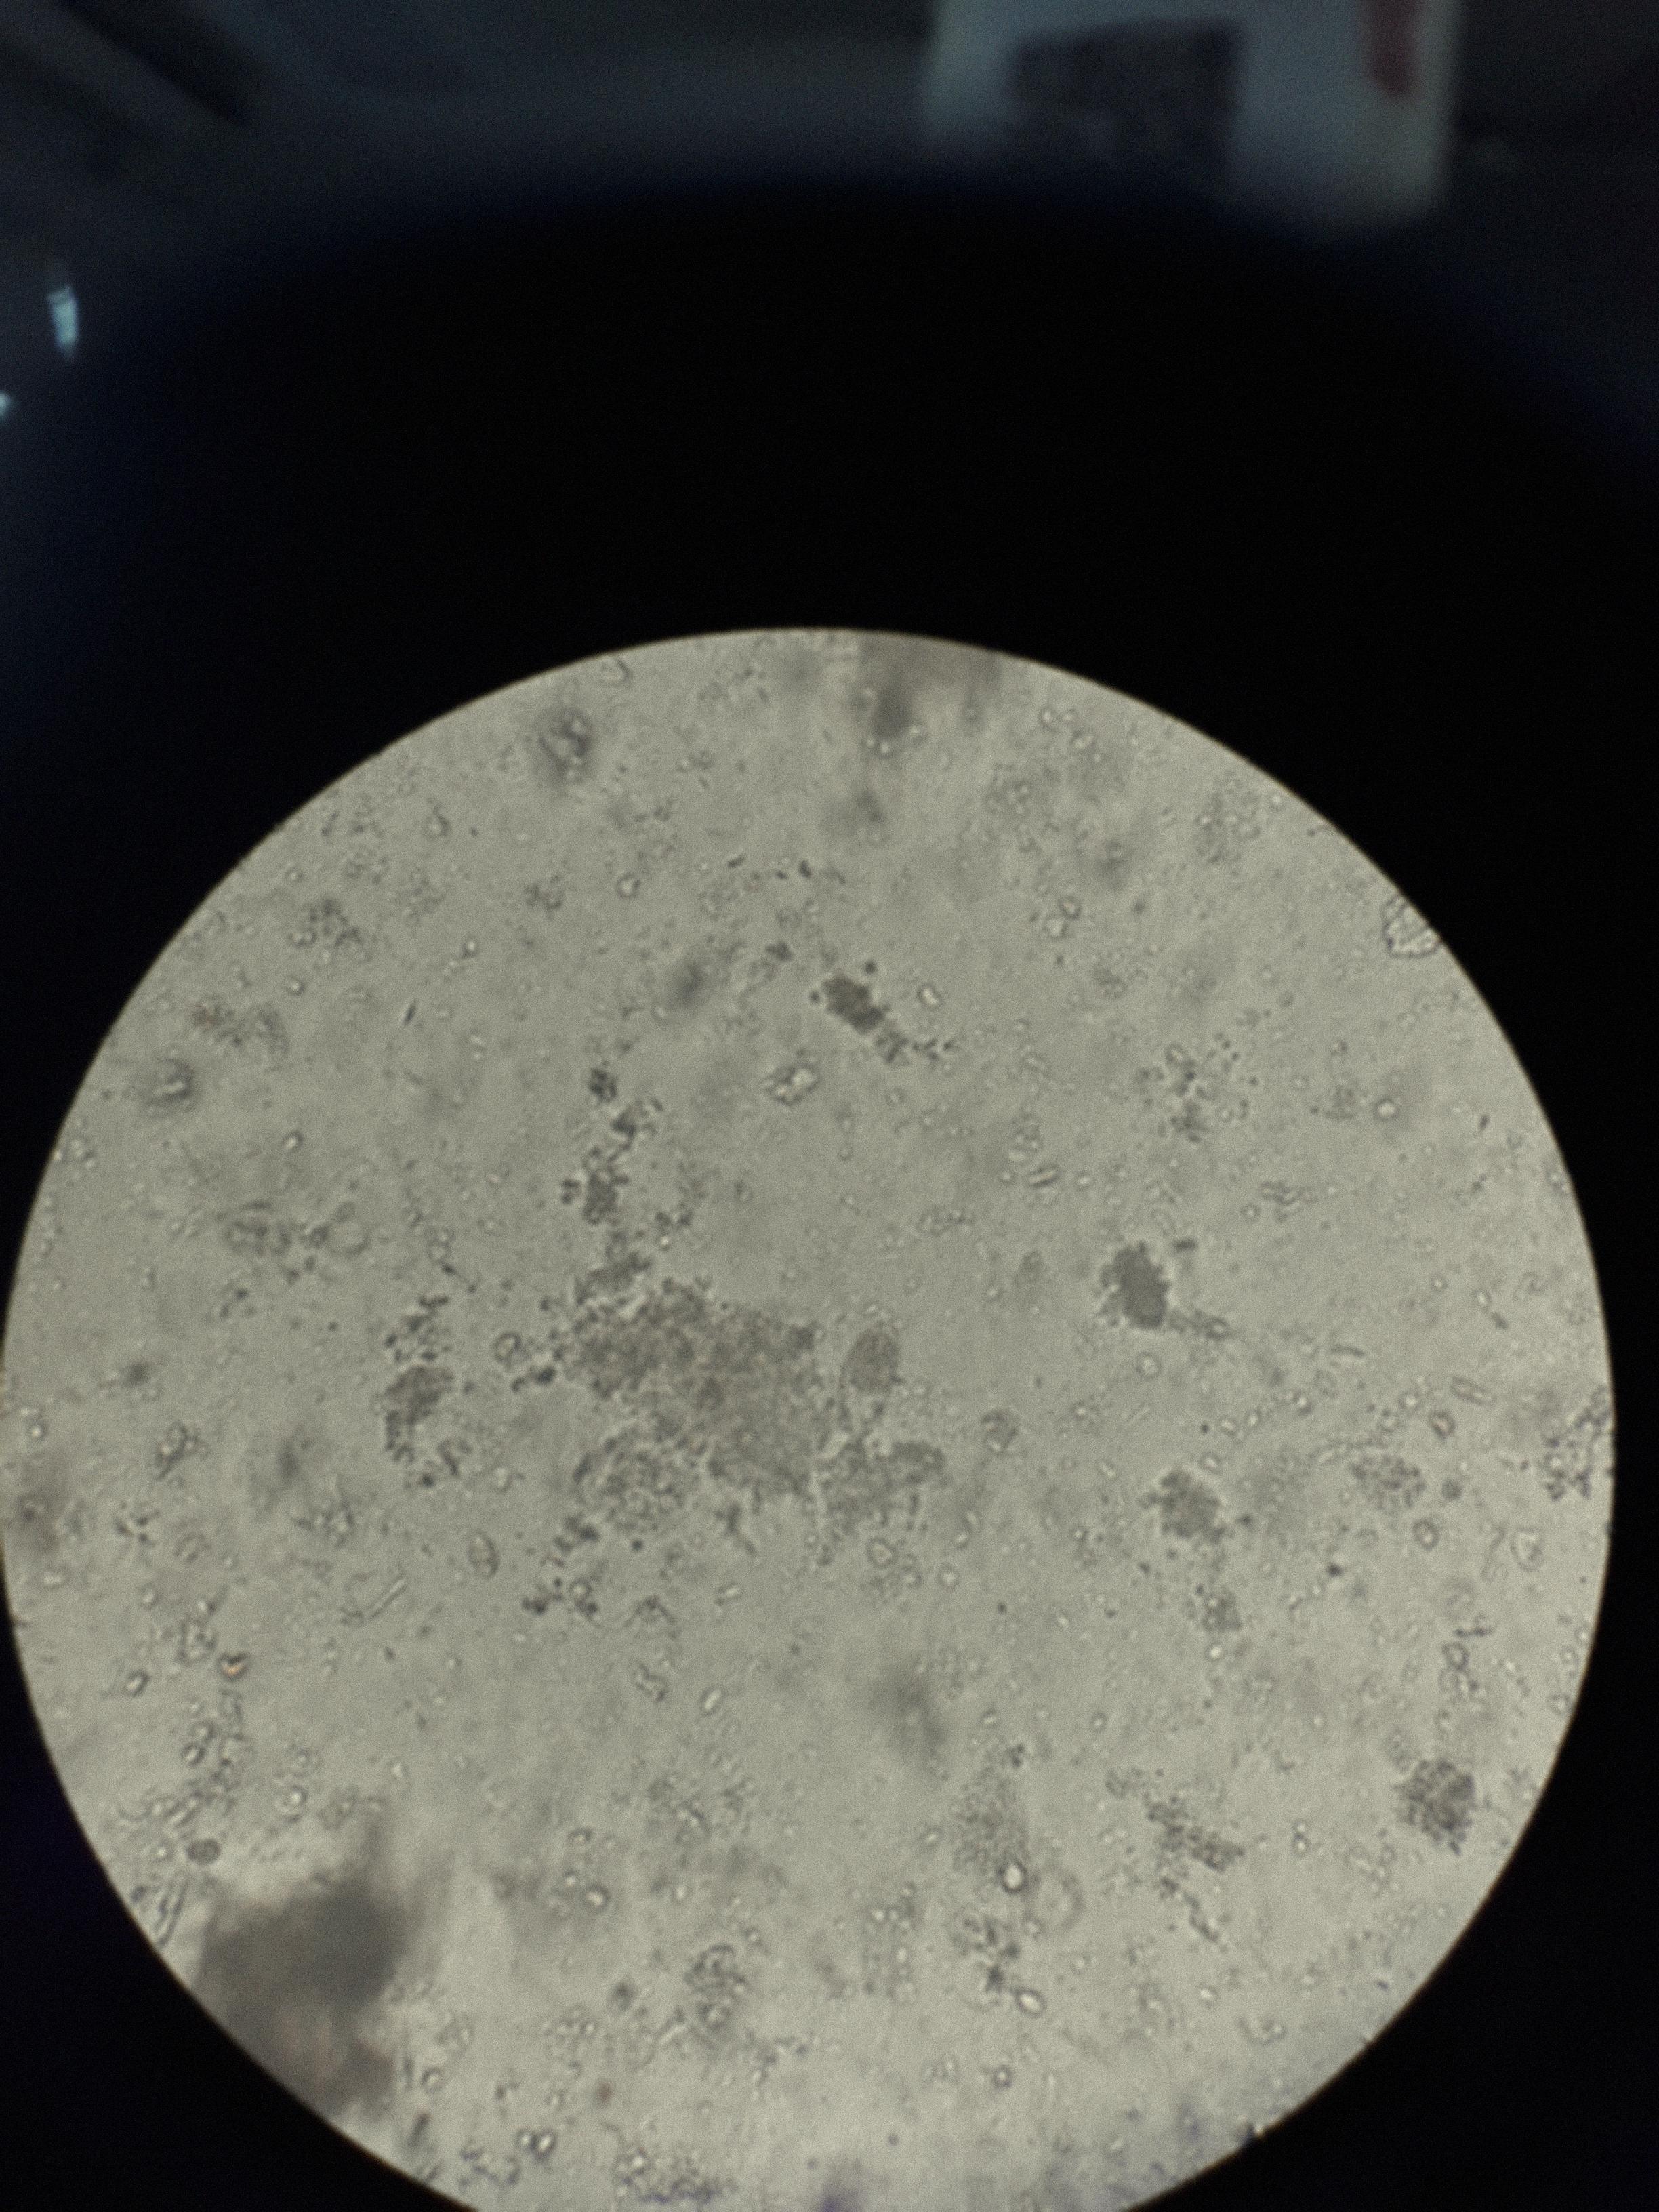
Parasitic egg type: Capillaria philippinensis